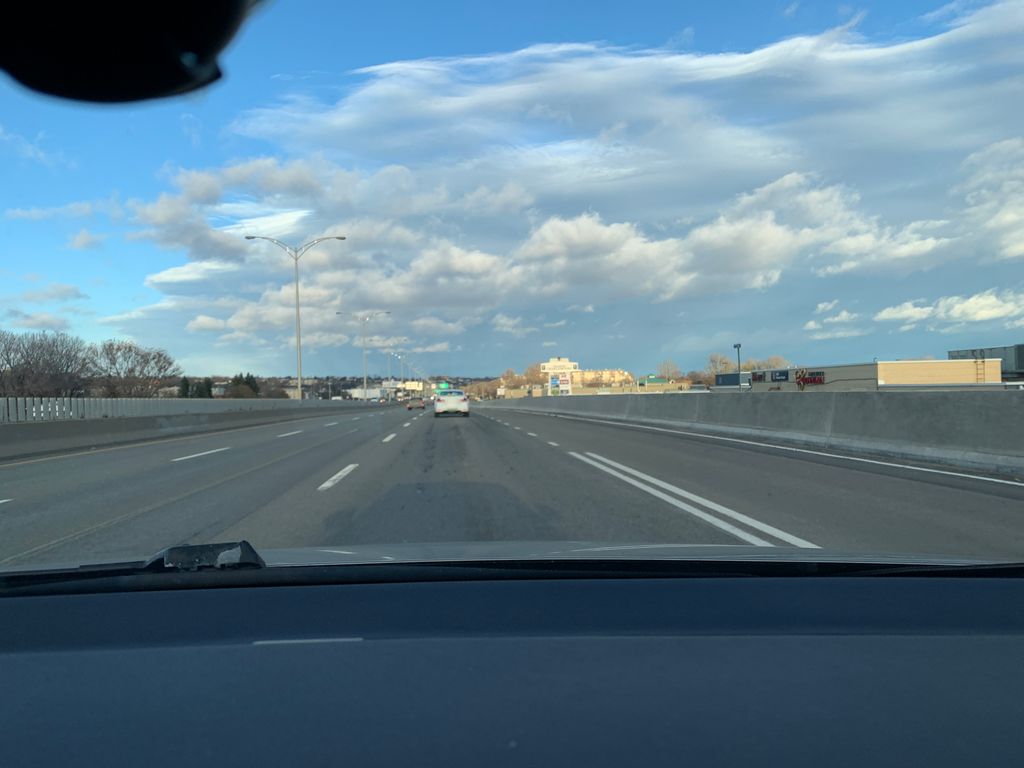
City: quebec_city